Field crop: maize
Growth stage: 2
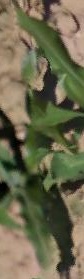
Species: maize